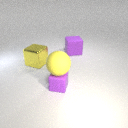
large yellow metal cube to the left of large purple rubber cube